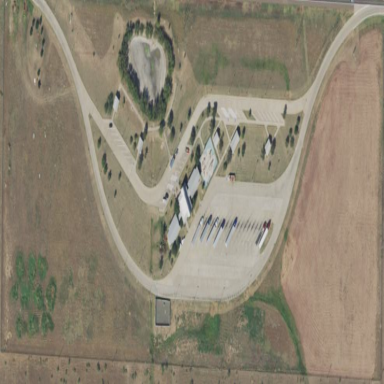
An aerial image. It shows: Rest area on the road with picnic tables.